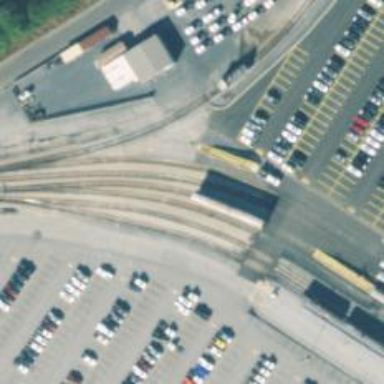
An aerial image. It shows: Railway spur service.